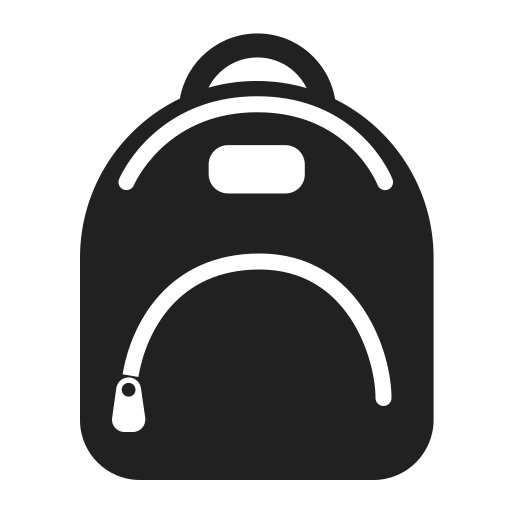
backpack high contrast